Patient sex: M
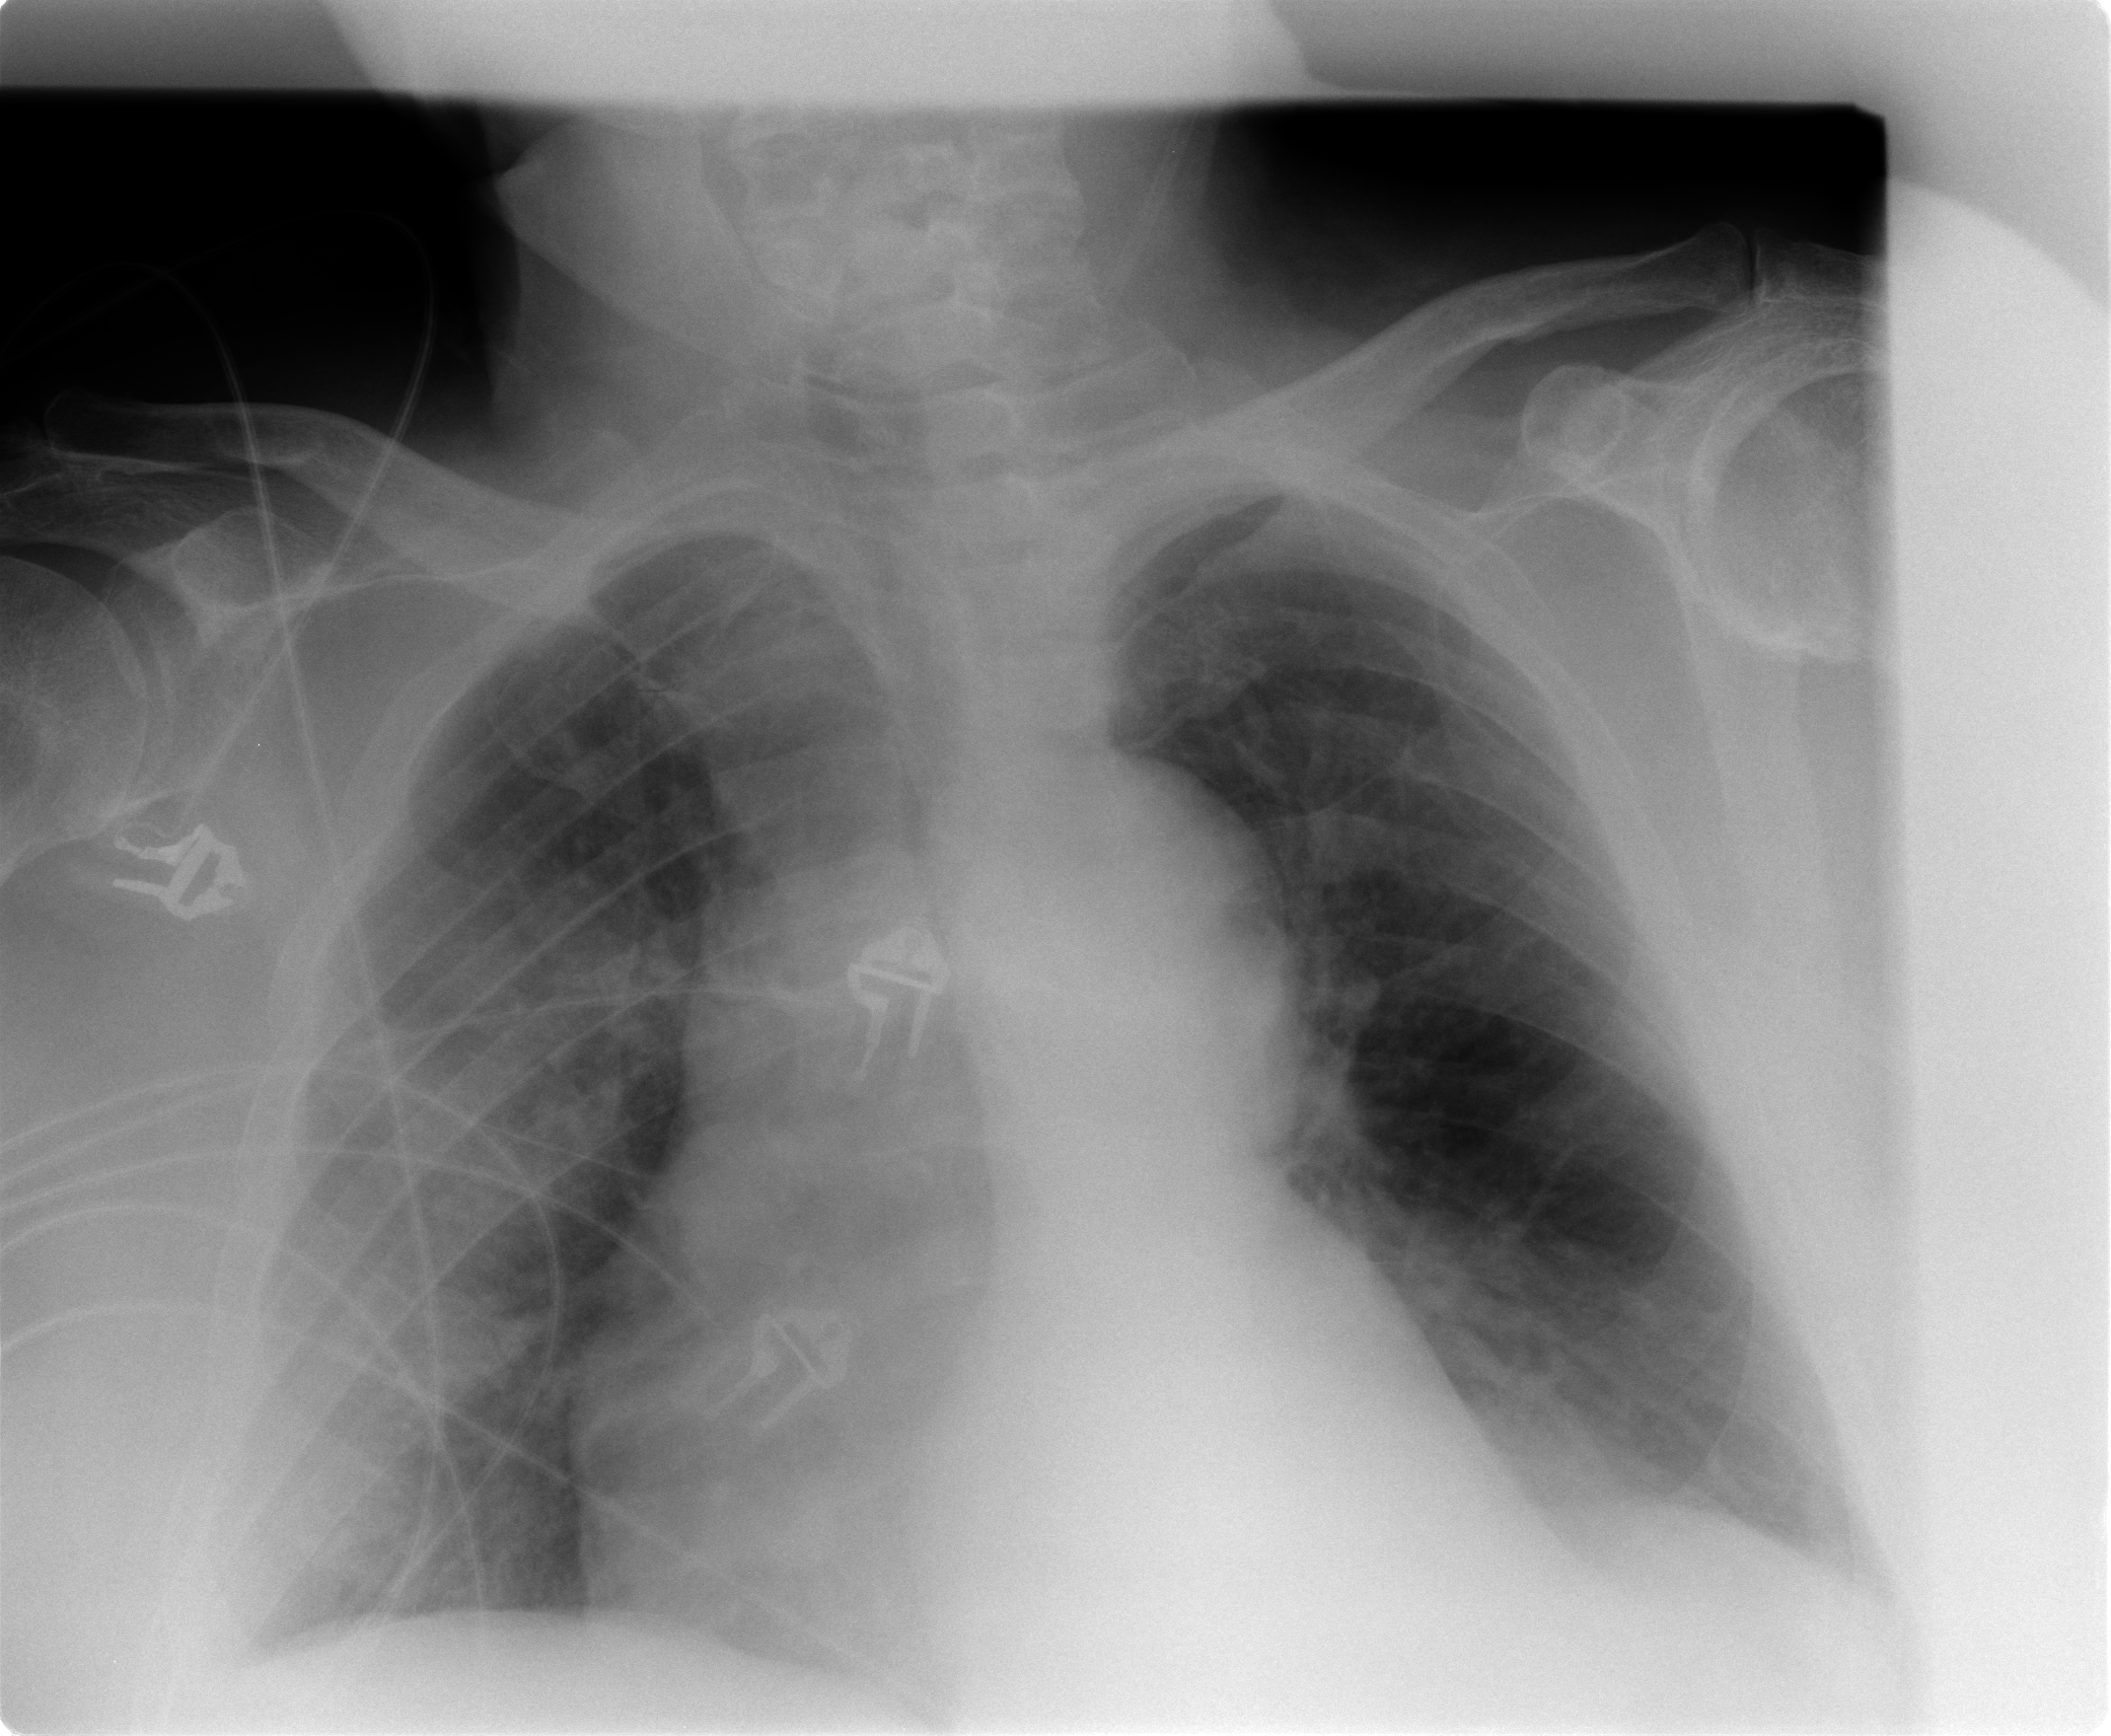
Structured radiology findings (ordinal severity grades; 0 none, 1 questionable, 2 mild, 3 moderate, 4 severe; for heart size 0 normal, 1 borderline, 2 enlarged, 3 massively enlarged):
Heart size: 2
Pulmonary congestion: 2
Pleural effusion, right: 1
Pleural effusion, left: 0
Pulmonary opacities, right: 2
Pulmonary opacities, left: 2
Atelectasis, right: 1
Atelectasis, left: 2